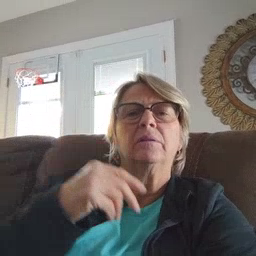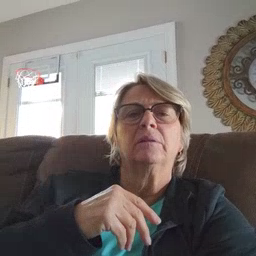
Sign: high